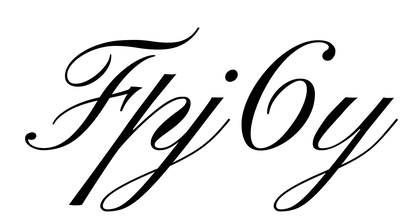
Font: PinyonScript-Regular